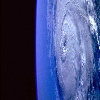
Label: cloud